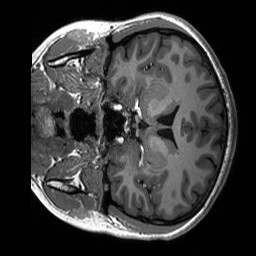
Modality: T1w
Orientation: coronal
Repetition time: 8 s
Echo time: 0.066 s